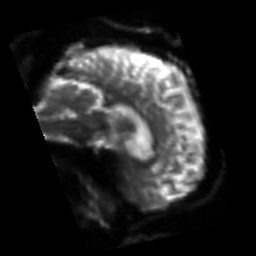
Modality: sbref
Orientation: sagittal
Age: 78
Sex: male
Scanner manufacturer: siemens
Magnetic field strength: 3 T
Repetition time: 3.2 s
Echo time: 0.081 s